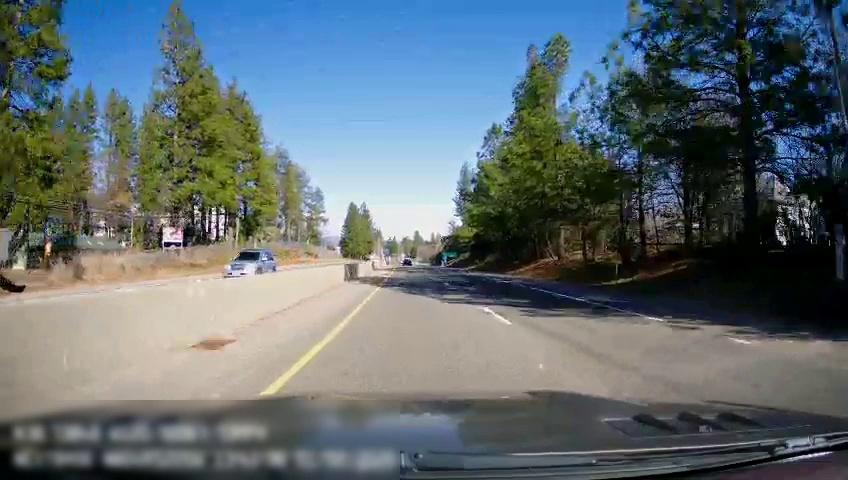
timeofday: Day
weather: Sunny
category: Drivable Space
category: Drivable Space
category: Vehicles | Car
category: Vehicles | Car
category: Lanes | Current Lane
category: Lanes | Alternate Lane
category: Lanes | Current Lane
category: Traffic | Signs